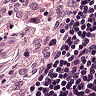
Metastatic tissue present: no